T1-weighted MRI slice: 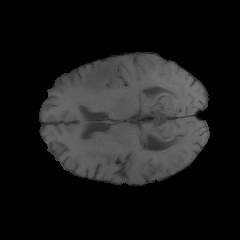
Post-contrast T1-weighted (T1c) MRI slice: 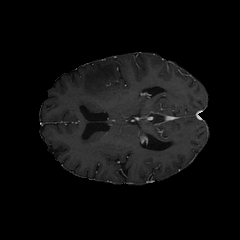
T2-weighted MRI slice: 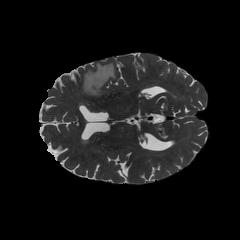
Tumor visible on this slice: yes